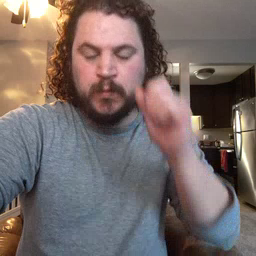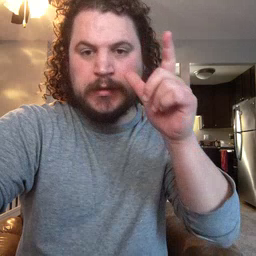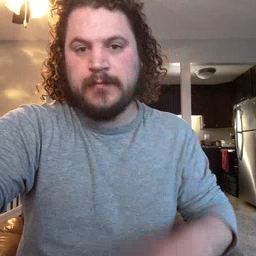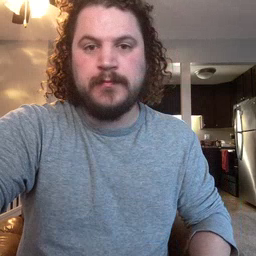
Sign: wake